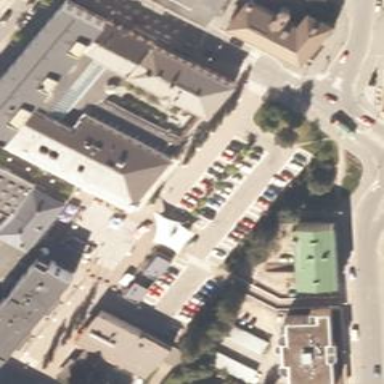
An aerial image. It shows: Marketplace.